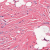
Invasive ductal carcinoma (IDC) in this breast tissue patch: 0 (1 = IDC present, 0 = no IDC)